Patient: sex M, age 50
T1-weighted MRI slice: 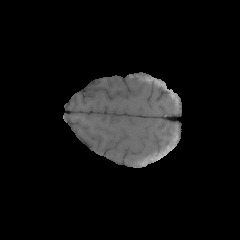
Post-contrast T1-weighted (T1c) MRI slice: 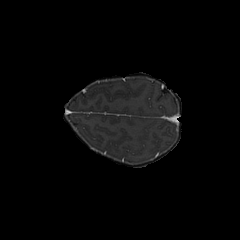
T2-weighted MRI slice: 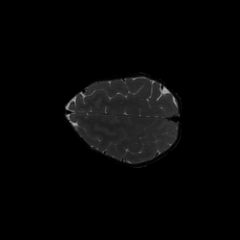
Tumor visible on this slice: no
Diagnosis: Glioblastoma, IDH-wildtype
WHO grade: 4